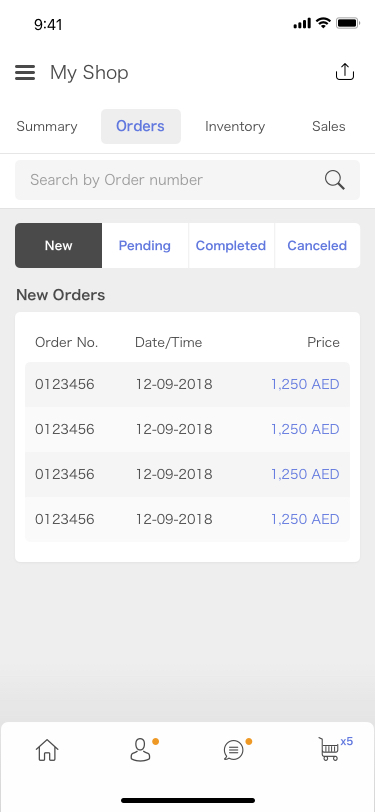
Text in this UI design:
Order No.
Date/Time
Price
0123456
12-09-2018
1,250 AED
0123456
12-09-2018
1,250 AED
0123456
12-09-2018
1,250 AED
0123456
12-09-2018
1,250 AED
New Orders
New
Pending
Completed
Canceled
Search by Order number
Inventory
Orders
Sales
Summary
My Shop